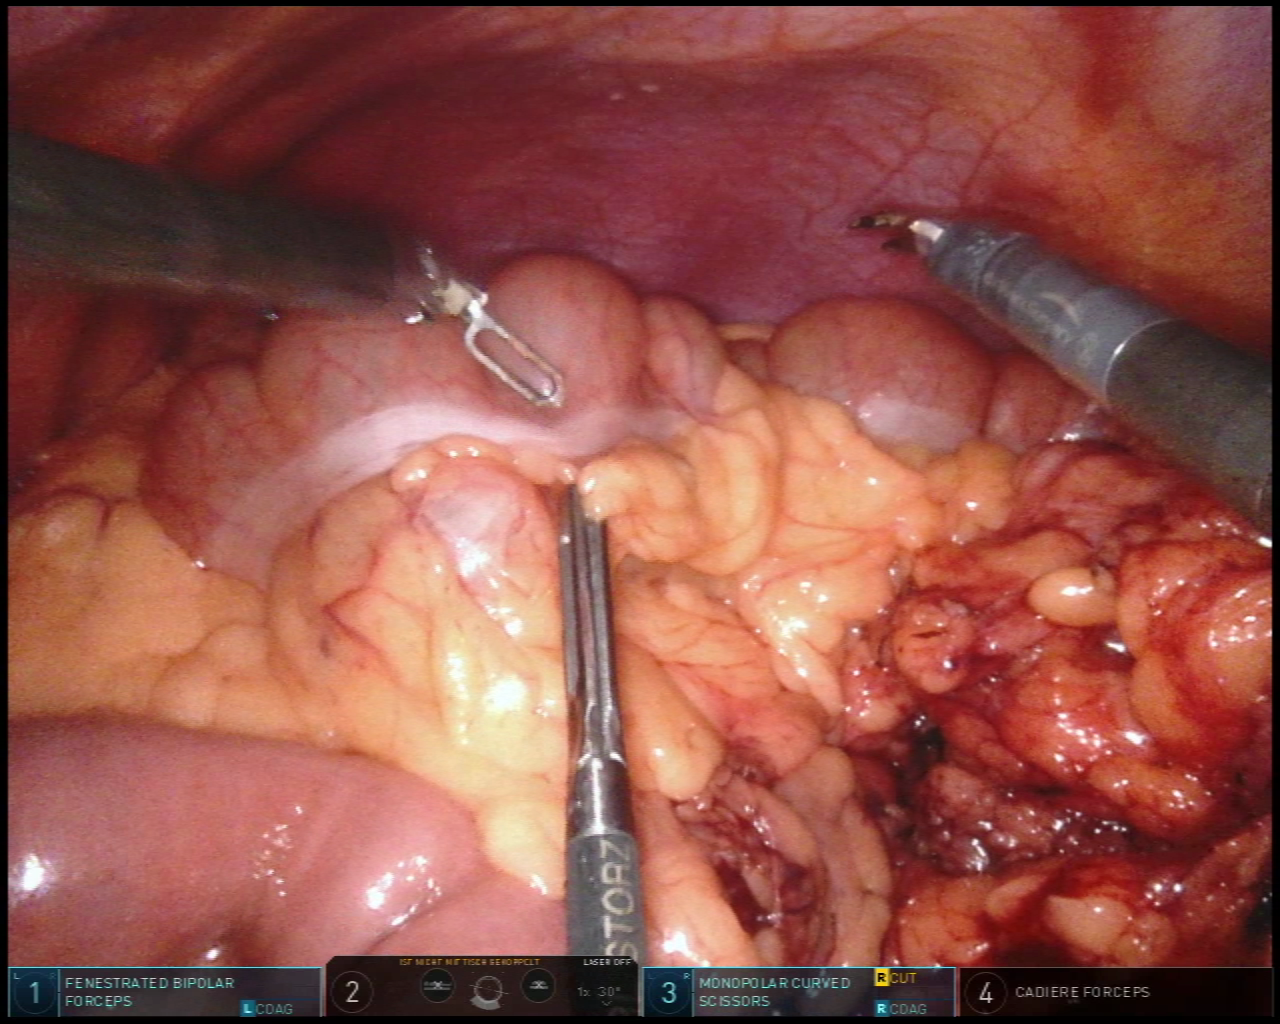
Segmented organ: colon
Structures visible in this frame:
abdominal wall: yes
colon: yes
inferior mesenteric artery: no
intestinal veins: no
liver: no
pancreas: no
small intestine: yes
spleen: no
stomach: no
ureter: no
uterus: no
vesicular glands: no